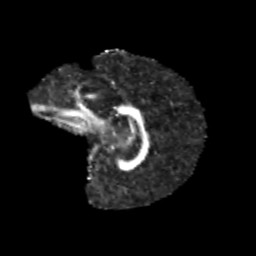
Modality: FA
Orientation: sagittal
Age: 10
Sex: male
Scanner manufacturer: siemens
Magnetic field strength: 3 T
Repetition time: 3.8 s
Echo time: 0.07 s